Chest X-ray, PA view. Patient: 66 years old, sex M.
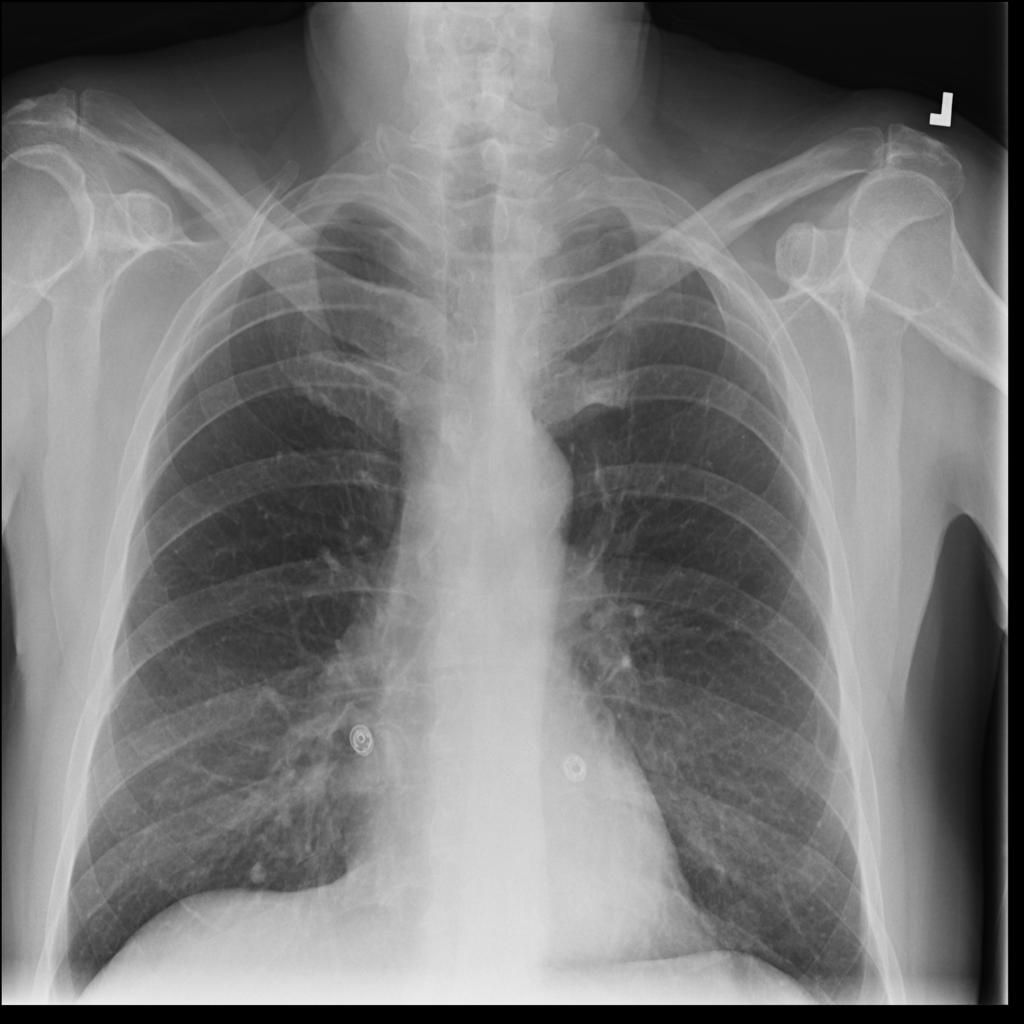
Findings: No Finding